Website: bh-photo
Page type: address-validator
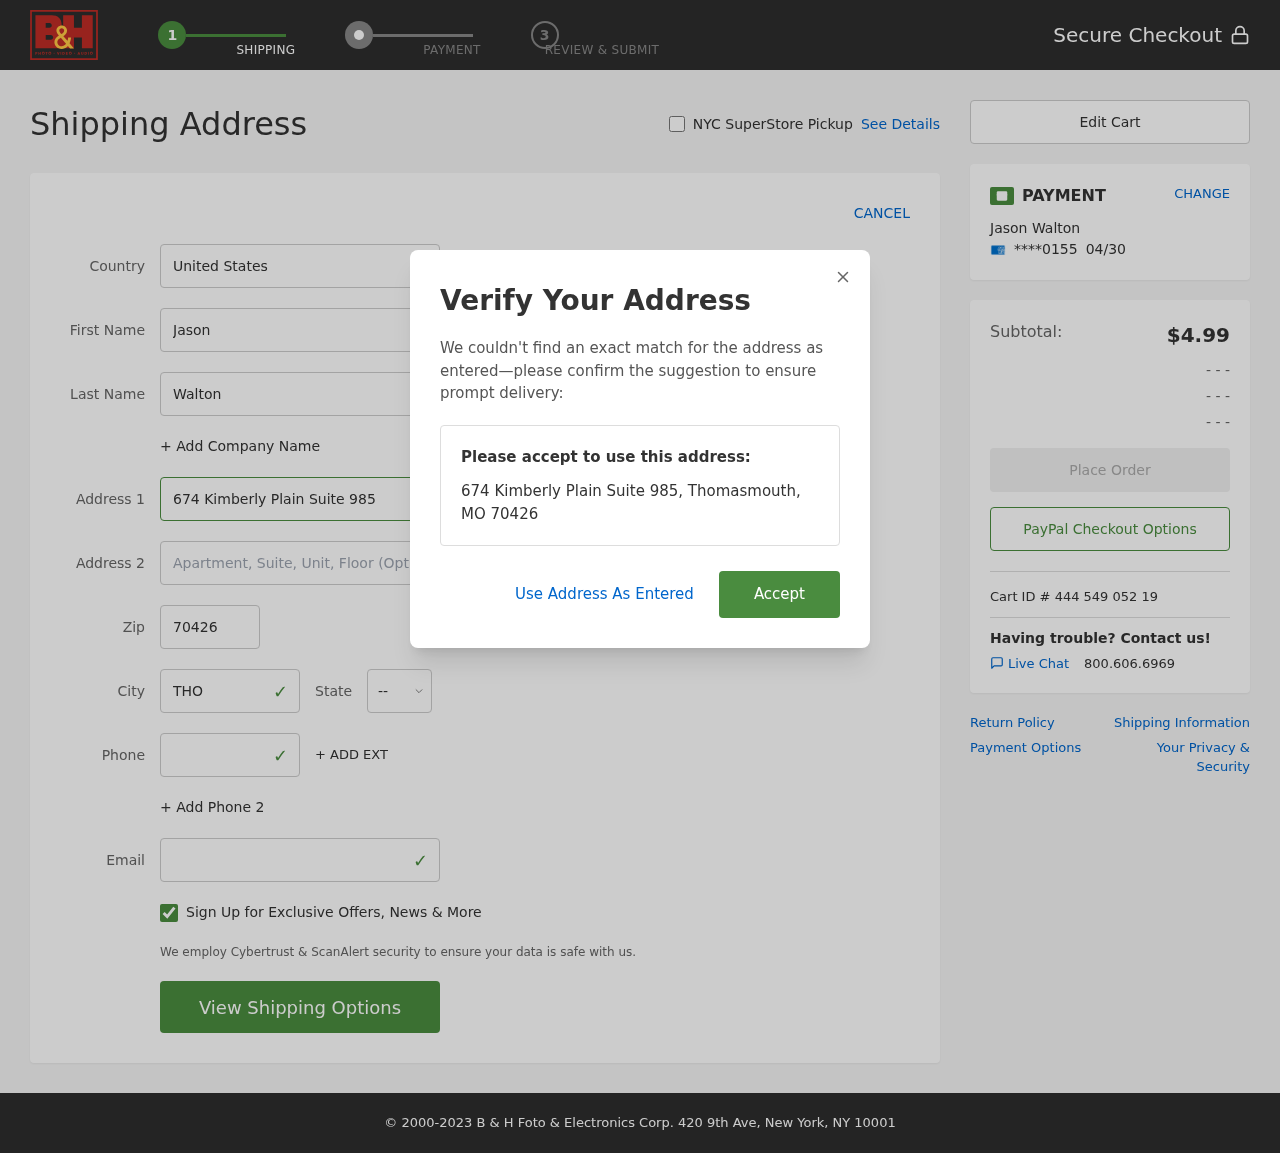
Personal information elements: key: PII_CARD_EXPIRY
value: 04/30
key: PII_CARD_LAST4
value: ****0155
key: PII_CITY
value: Thomasmouth
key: PII_COUNTRY
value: United States
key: PII_EMAIL
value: jason.walton@yahoo.com
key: PII_FIRSTNAME
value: Jason
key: PII_FULLNAME
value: Jason Walton
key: PII_LASTNAME
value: Walton
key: PII_PHONE
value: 4529187743
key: PII_POSTCODE
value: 70426
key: PII_STATE_ABBR
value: MO
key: PII_STREET
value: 674 Kimberly Plain Suite 985
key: PII_CITY_STATE_ZIP
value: Thomasmouth, MO 70426
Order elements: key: ORDER_SUBTOTAL
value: $4.99
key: ORDER_ID
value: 444 549 052 19